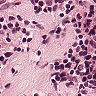
Metastatic tissue present: no